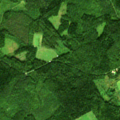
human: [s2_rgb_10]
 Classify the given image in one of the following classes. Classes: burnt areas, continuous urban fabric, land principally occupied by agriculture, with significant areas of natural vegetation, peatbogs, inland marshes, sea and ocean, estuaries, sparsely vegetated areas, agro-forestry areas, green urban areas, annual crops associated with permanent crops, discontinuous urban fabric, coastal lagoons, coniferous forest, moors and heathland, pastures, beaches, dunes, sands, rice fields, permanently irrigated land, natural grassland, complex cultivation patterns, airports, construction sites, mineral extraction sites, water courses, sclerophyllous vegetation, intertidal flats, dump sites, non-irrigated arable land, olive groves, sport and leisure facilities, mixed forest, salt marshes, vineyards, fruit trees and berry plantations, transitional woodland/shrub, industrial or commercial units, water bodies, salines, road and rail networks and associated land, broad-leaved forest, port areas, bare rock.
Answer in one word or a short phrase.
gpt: coniferous forest, mixed forest, transitional woodland/shrub